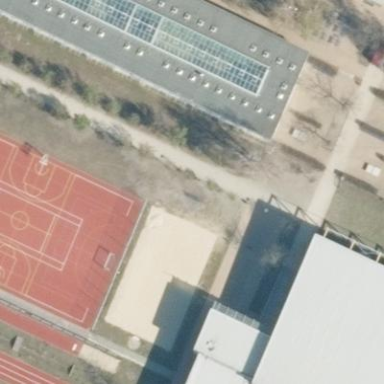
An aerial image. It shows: Volleyball court on leisure land pitch.